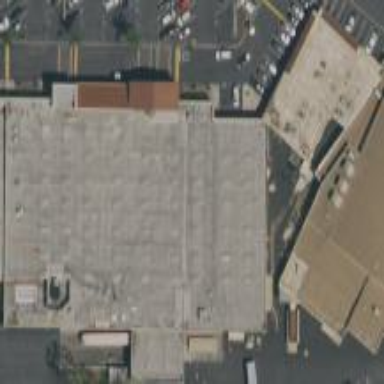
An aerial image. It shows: Retail building.